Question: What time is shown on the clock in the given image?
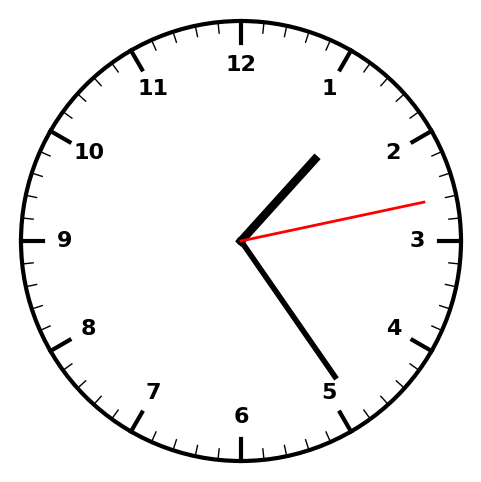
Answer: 01:24:13